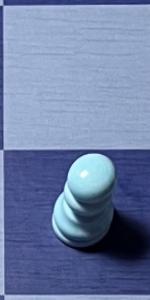
Label: Pawn_White